Question: Given the points of a line and a quadratic bezier curve, how do you calculate their nearest point?

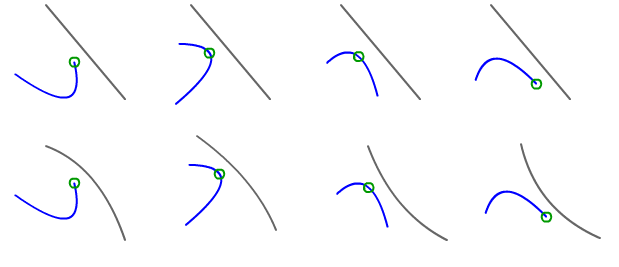
Answer: I just wanna give you a few hints, in for the case Q.B.Curve // segment :
to get a fast enough computation, i think you should first think about using a kind of 'bounding box' for your algorithm.
Say P0 is first point of the Q. B. Curve, P2 the second point, P1 the control point, and P3P4 the segment then :
1. Compute distance from P0, P1, P2 to P3P4
2. if P0 OR P2 is nearest point --> this is the nearest point of the curve from P3P4. end :=).
3. if P1 is nearest point, and Pi (i=0 or 1) the second nearest point, the distance beetween PiPC and P3P4 is an estimate of the distance you seek that might be precise enough, depending on your needs.
4. if you need to be more acurate : compute P1', which is the point on the Q.B.curve the nearest from P1 : you find it applying the BQC formula with t=0.5. --> distance from PiP1' to P3P4 is an even more accurate estimate -but more costly-.
5. Note that if the line defined by P1P1' intersects P3P4, P1' is the closest point of QBC from P3P4.
6. if P1P1' does not intersect P3P4, then you're out of luck, you must go the hard way...
Now if (and when) you need precision :
think about using a divide and conquer algorithm on the parameter of the curve :
which is nearest from P3P4 ?? P0P1' or P1'P2 ??? if it is P0P1' --> t is beetween 0 and 0.5 so compute Pm for t=0.25.
Now which is nearest from P3P4?? P0Pm or PmP1' ?? if it is PmP1' --> compute Pm2 for t=0.25+0.125=0.375 then which is nearest ? PmPm2 or Pm2P1' ??? etc
you will come to accurate solution in no time, like 6 iteration and your precision on t is 0.004 !! you might stop the search when distance beetween two points becomes below a given value. (and not difference beetwen two parameters, since for a little change in parameter, points might be far away)
in fact the principle of this algorithm is to approximate the curve with segments more and more precisely each time.
For the curve / curve case i would first 'box' them also to avoid useless computation, so first use segment/segment computation, then (maybe) segment/curve computation, and only if needed curve/curve computation.
For curve/curve, divide and conquer works also, more difficult to explain but you might figure it out. :=)
hope you can find your good balance for speed/accuracy with this :=)
Edit : Think i found for the general case a nice solution :-)
You should iterate on the (inner) bounding triangles of each B.Q.C.
So we have Triangle T1, points A, B, C having 't' parameter tA, tB, tC.
and Triangle T2, points D, E, F, having t parameter tD, tE, tF.
Initially we have tA=0 tB=0.5 tC= 1.0 and same for T2 tD=0, tE=0.5, tF=1.0
The idea is to call a procedure recursivly that will split T1 and/or T2 into smaller rectangles until we are ok with the precision reached.
The first step is to compute distance from T1 from T2, keeping track of with segments were the nearest on each triangle. First 'trick': if on T1 the segment is AC, then stop recursivity on T1, the nearest point on Curve 1 is either A or C. if on T2 the nearest segment is DF, then stop recursivity on T2, the nearest point on Curve2 is either D or F. If we stopped recursivity for both -> return distance = min (AD, AF, CD, CF). then if we have recursivity on T1, and segment AB is nearest, new T1 becomes : A'=A B= point of Curve one with tB=(tA+tC)/2 = 0.25, C=old B. same goes for T2 : apply recursivityif needed and call same algorithm on new T1 and new T2. Stop algorithm when distance found beetween T1 and T2 minus distance found beetween previous T1 and T2 is below a threshold.
the function might look like ComputeDistance(curveParam1, A, C, shouldSplitCurve1, curveParam2, D, F, shouldSplitCurve2, previousDistance) where points store also their t parameters.
note that distance (curve, segment) is just a particular case of this algorithm, and that you should implement distance (triangle, triangle) and distance (segment, triangle) to have it worked. Have fun.